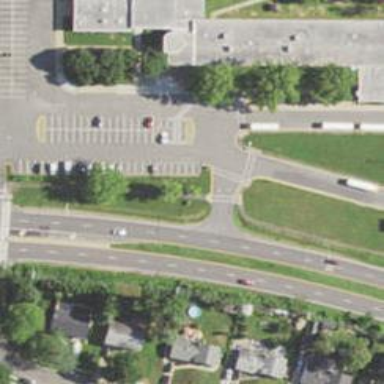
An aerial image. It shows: Uncontrolled road crossing with markings in the form of lines.